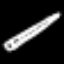
Label: pencil